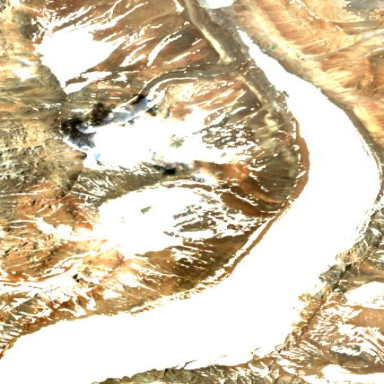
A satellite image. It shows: Stunning view of glacier.